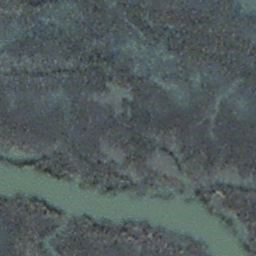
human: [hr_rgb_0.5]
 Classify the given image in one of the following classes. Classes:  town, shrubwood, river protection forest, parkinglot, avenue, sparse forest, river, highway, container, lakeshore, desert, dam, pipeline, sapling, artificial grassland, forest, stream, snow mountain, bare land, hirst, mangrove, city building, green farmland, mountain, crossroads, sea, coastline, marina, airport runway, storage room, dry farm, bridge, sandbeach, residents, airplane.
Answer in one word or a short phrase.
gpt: stream